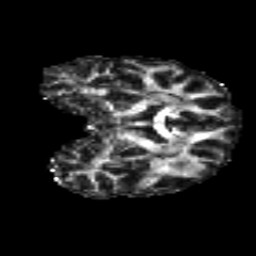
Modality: FA
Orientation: coronal
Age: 25
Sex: male
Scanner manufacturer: siemens
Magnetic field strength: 3 T
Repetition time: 8.8 s
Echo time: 0.085 s